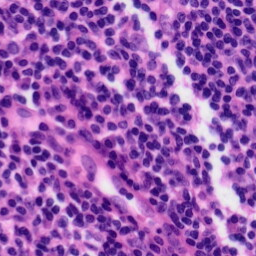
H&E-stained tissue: Tonsil